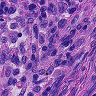
Metastatic tissue present: no